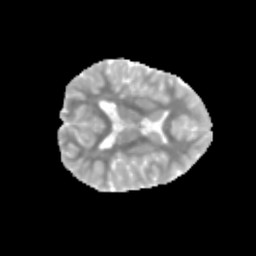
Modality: MD
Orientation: axial
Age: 11
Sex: female
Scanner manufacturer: siemens
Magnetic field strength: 3 T
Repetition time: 3.8 s
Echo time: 0.07 s